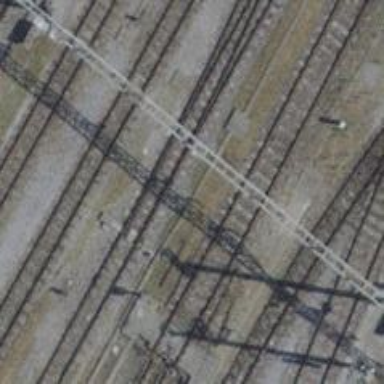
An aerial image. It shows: Narrow-gauge railway with single track running through yard. The railway is electrified with contact line.